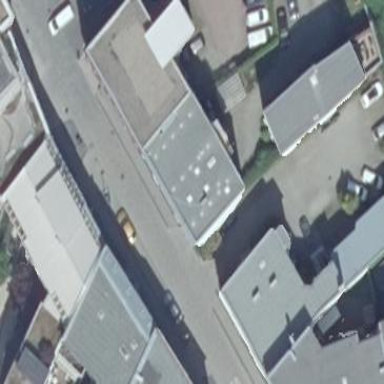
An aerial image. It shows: Flat roofed building with gray tar paper roof. The building is painted in paleturquoise color.